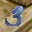
Label: 3